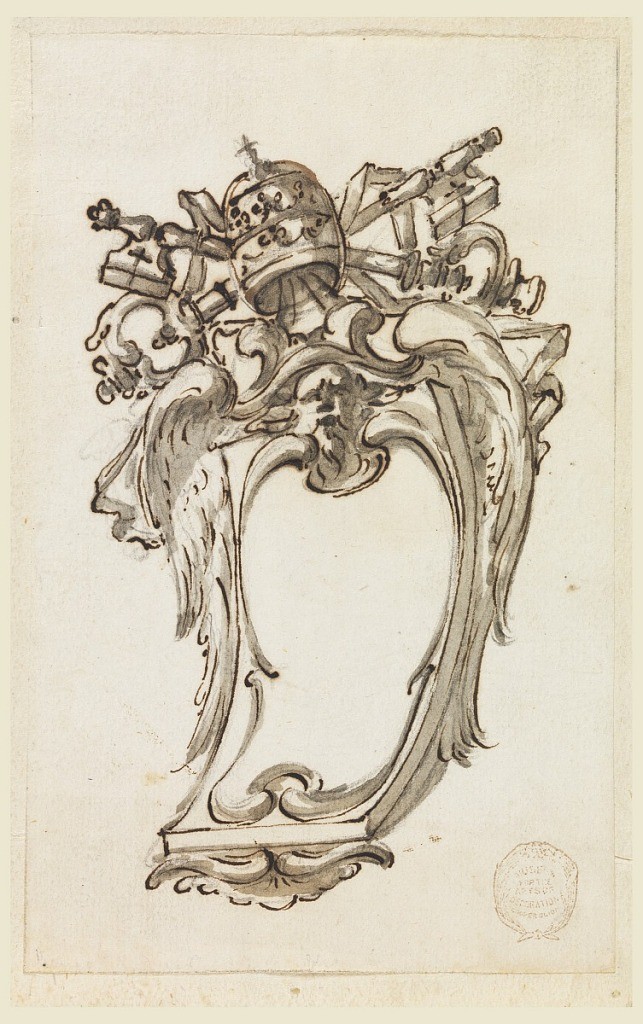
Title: Drawing
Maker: Carlo Marchionni, Italian, 1702–1786
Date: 1750–86
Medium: Pen and black ink, brush and gray wash on paper
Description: Cartouche with royal symbols and elements.